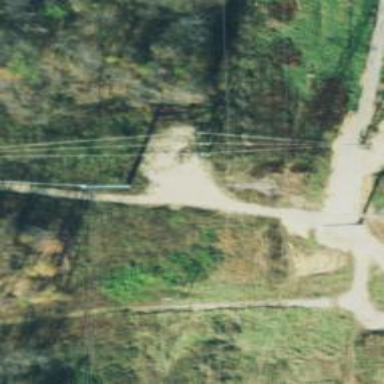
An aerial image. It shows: Power tower.